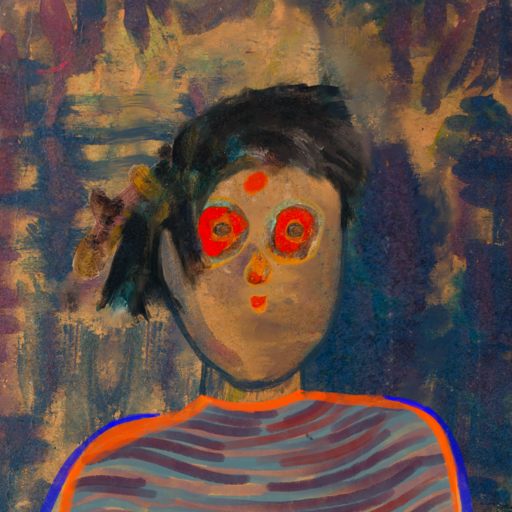
Background: InTheSun, Head And Neck Front: In_The_Sun, Face Front: Sisters, Bust: Experience, Hair Front: Pipe, Head Accessory: Blank, Second Necklace: Blank, Necklace: Blank, Baby: Blank